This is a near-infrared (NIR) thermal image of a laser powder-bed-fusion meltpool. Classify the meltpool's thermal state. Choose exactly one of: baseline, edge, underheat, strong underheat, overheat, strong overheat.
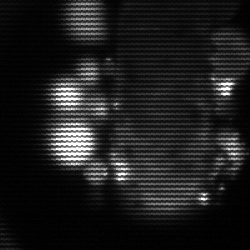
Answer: strong underheat